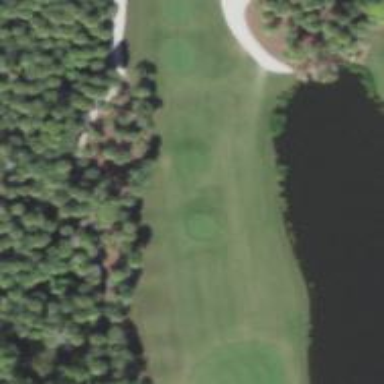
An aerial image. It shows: Golf tee.